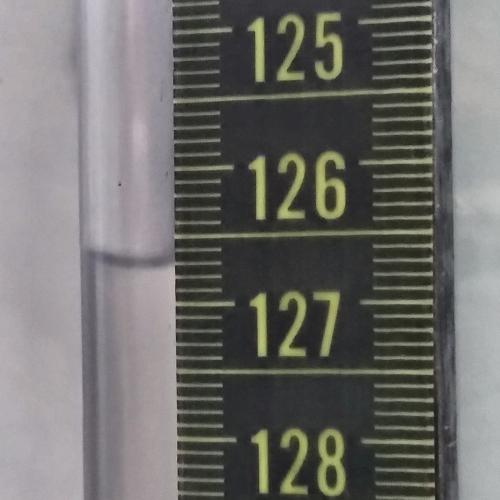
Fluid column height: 126.7 cm